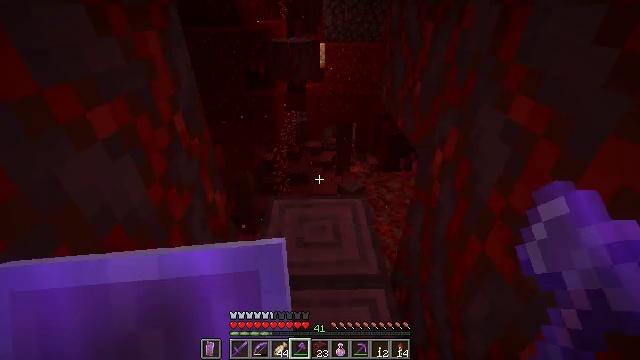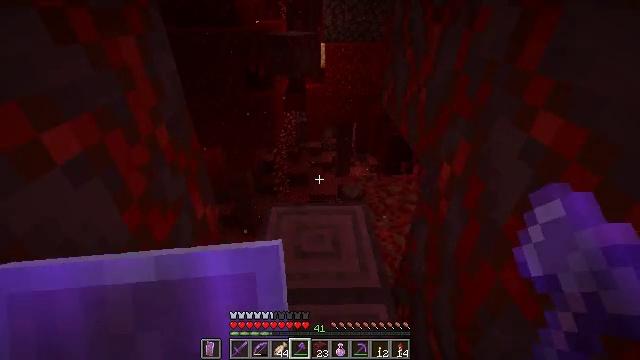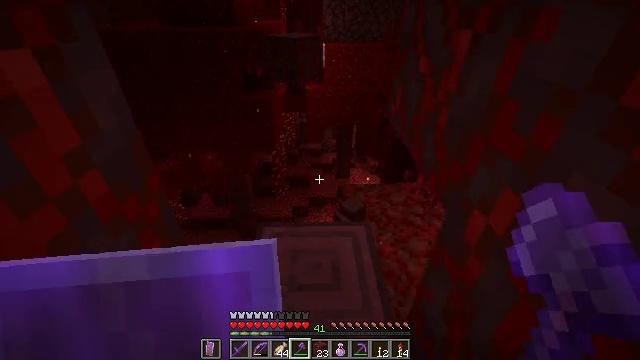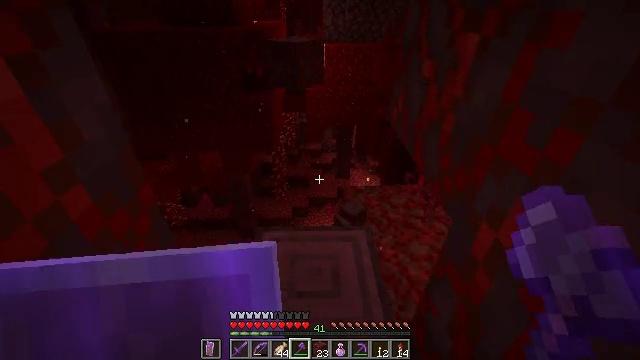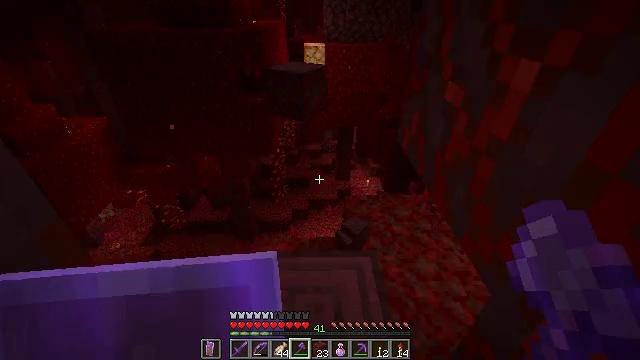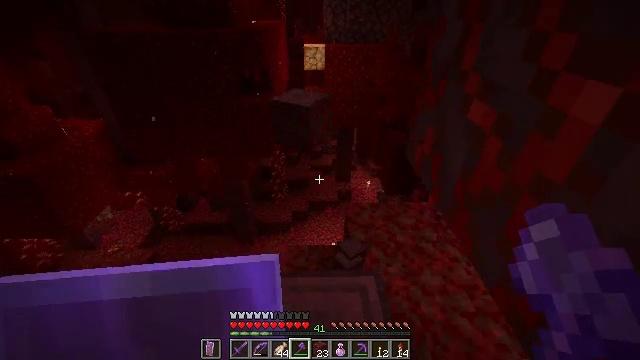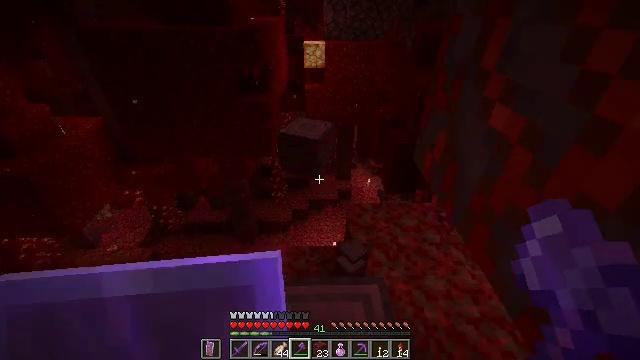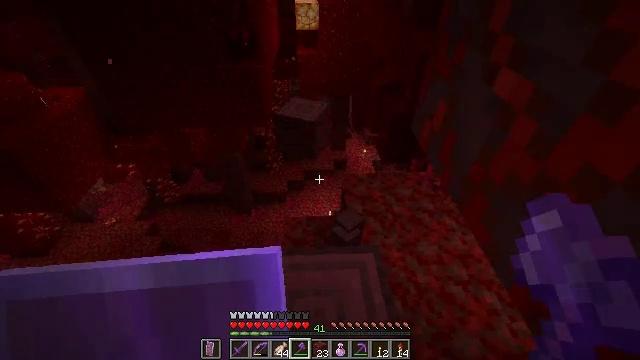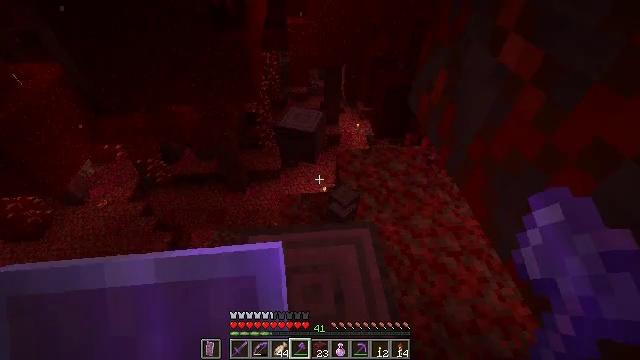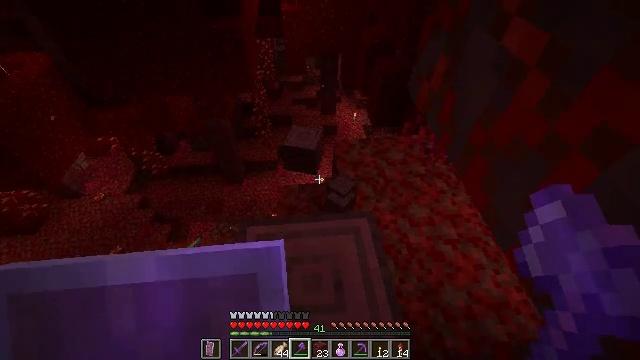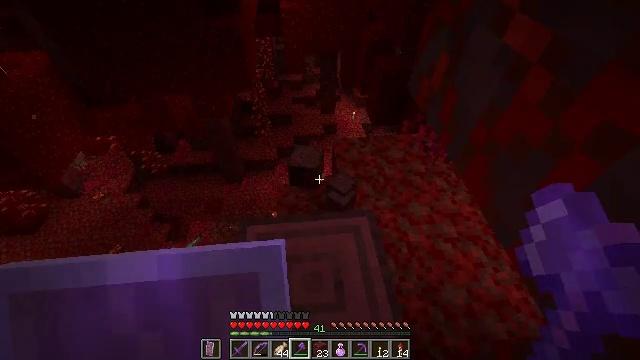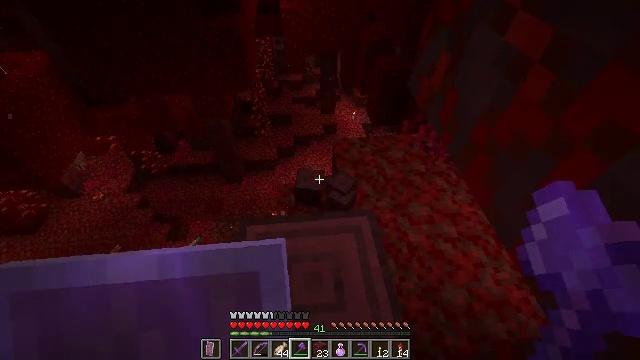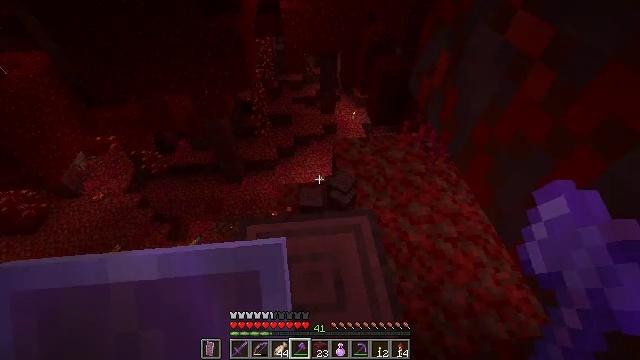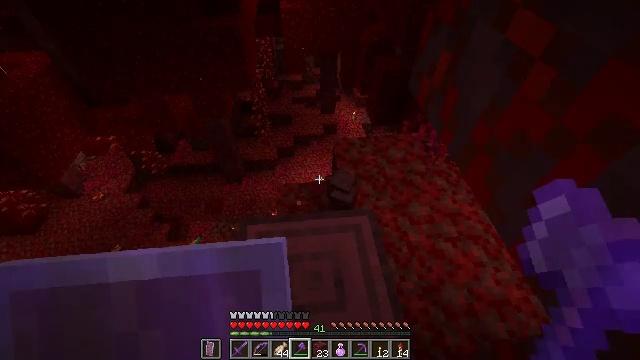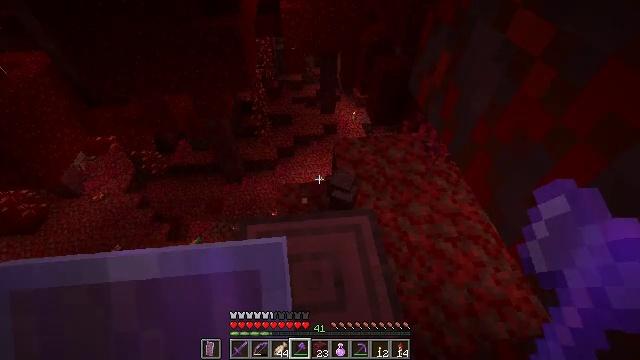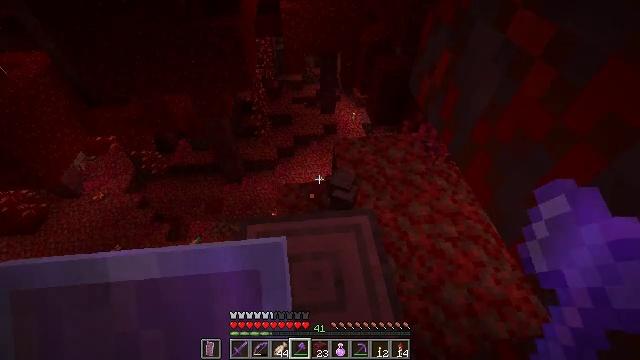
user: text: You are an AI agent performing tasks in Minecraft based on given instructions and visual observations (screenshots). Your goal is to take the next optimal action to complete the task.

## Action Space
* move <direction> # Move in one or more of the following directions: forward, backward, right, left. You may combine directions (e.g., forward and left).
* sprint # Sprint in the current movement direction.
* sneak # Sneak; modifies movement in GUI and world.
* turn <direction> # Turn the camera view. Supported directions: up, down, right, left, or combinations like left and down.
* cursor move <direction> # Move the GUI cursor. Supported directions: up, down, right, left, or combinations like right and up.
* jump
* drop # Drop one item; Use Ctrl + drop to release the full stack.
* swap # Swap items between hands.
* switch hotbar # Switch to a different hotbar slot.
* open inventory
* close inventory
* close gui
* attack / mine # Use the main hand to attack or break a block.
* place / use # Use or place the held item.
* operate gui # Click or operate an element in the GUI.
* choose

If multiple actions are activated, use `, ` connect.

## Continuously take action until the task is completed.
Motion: motion action
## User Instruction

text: Break the crimson stem to collect it.
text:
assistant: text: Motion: move forward
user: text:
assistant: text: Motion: move forward
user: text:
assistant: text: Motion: move forward
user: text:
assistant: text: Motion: move forward
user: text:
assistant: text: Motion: no_op
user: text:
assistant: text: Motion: no_op
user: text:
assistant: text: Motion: turn right and down
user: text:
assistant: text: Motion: turn right and down
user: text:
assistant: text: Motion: turn down
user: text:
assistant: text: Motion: no_op
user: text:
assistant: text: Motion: no_op
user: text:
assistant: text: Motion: no_op
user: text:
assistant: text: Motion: no_op
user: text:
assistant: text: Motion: no_op
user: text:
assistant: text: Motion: no_op
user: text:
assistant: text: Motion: no_op
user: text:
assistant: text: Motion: no_op
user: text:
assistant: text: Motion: no_op
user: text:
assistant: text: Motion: turn right
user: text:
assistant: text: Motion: turn right and up
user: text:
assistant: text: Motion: turn right and up
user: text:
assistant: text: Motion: turn right and up
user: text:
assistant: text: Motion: turn right and up
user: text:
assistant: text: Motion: attack / mine
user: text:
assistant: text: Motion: attack / mine
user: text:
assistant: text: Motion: attack / mine
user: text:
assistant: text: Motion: attack / mine
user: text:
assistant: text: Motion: attack / mine
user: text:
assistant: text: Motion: attack / mine
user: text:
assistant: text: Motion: attack / mine